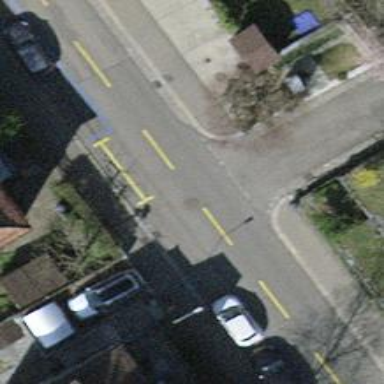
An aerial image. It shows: Asphalt road in living street setting with sidewalks on both sides. There is opposite lane cycleway on the left side.